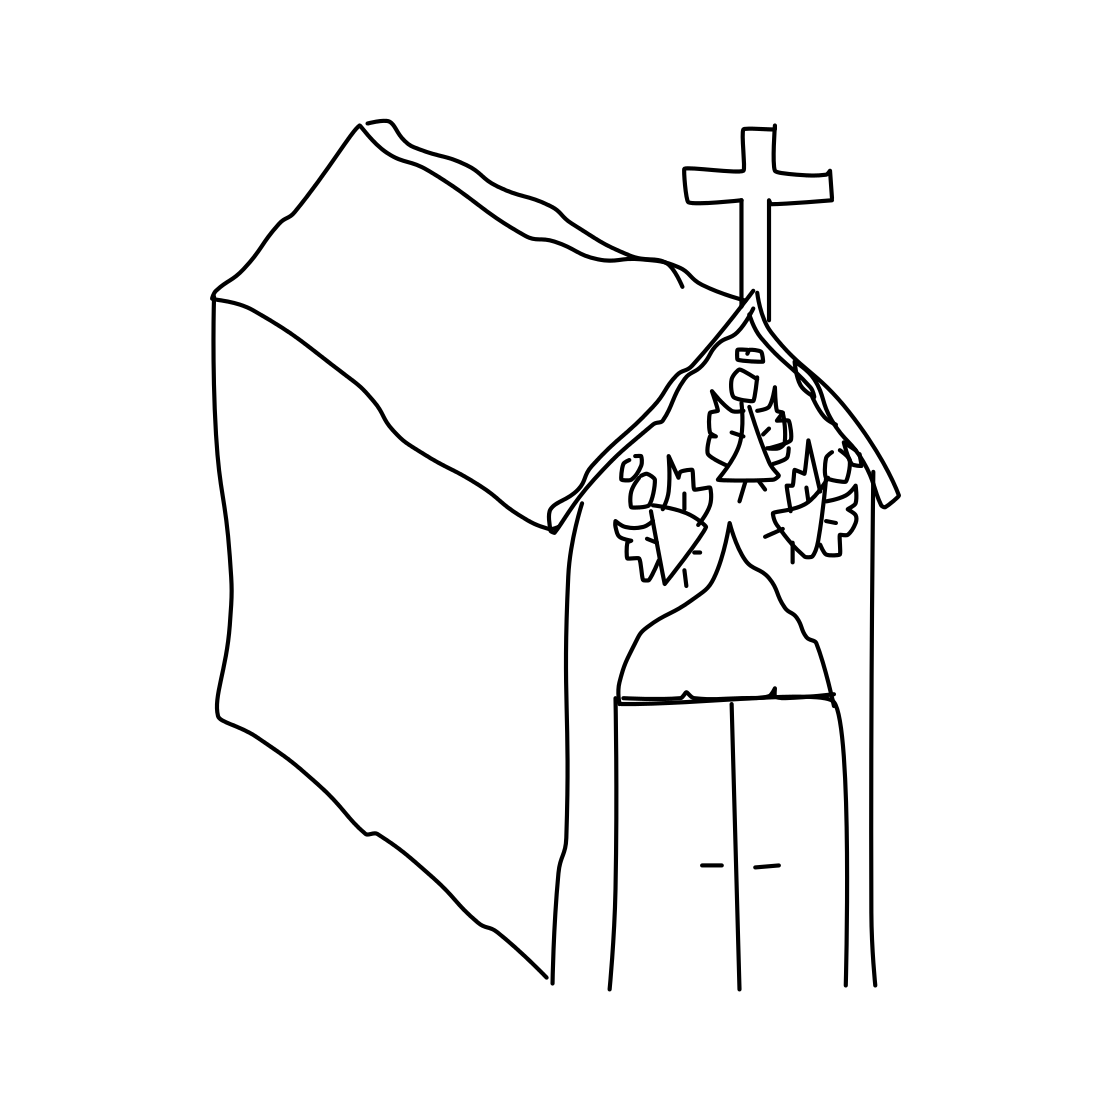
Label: church